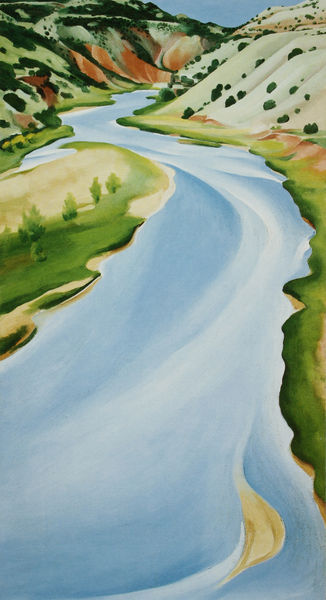
Titel: Blauer Fluss (Chama-Fluss, Ghost Ranch, New Mexico)
Künstler: Georgia O'Keeffe
Standort: Santa Fé (NM)
Institution: Museum of Fine Arts
Schlagwörter: baum, blau, dunkel, himmel, wasser, weiß, aquarell, bäume, fluss, gelb, grün, landschaft, ocker, ufer, ausschnitt, braun, hell, orange, gras, rot, wiese, beige, ebene, horizont, hügel, natur, büsche, gewässer, insel, land, tal, küste, ansicht, perspektive, furchen, berge, gebirge, hang, schlucht, strom, strömung, tannen, tiefe, luftaufnahme, höhe, linie, farbfläche, richtung, hänge, verlauf, mäander, gleithang, bume, prallhang, keeffe, o'eeffe, bach gewässer